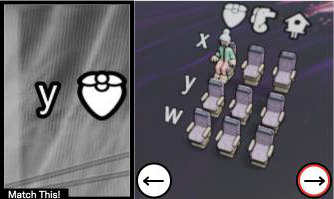
Task: seats
Answer: no